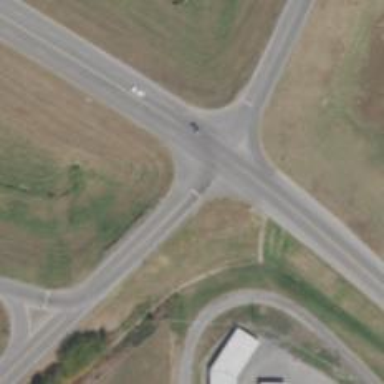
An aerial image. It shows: Road with stop sign.